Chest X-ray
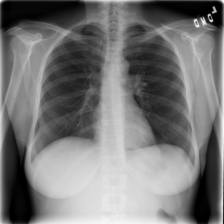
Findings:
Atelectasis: negative
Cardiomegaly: negative
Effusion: negative
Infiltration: negative
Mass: negative
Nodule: negative
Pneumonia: negative
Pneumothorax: negative
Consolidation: negative
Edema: negative
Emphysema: negative
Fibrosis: negative
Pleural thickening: negative
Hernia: negative